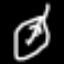
Label: leaf